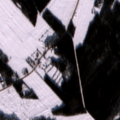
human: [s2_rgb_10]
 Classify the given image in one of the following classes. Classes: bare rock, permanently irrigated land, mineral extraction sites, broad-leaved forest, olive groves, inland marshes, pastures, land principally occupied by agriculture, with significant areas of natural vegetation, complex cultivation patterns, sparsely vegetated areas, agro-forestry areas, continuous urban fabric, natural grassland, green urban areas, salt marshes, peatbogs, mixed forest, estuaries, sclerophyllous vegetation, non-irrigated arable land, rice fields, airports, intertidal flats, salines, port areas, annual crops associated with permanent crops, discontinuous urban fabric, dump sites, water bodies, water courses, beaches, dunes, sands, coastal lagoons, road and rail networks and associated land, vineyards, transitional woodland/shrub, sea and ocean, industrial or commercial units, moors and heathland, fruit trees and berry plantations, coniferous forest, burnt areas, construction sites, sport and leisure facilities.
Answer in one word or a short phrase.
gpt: non-irrigated arable land, land principally occupied by agriculture, with significant areas of natural vegetation, coniferous forest, mixed forest, transitional woodland/shrub